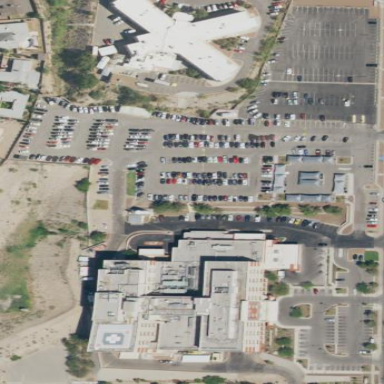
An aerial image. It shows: Healthcare facility identified as hospital.